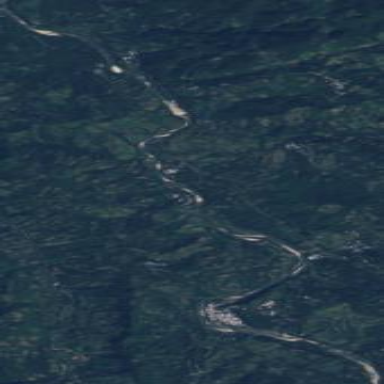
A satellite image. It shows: River flowing through natural landscape.